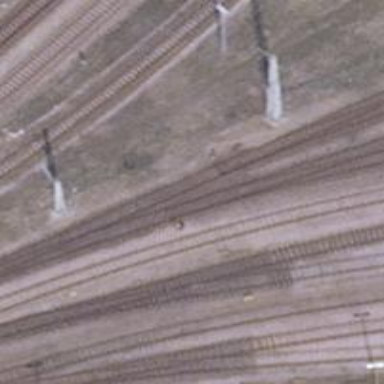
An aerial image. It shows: Railway switch.